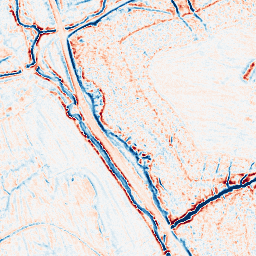
Category: edge_preserving
Decomposition family: bilateral
Decomposition parameters: d: 9
sigma_color: 150
sigma_space: 150
Upsampling method: quintic
Upsampling parameters: scale: 2
Upsampling scale: 2